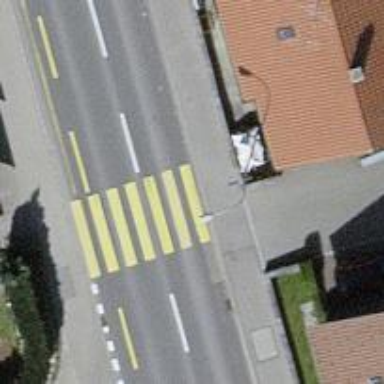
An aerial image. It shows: Uncontrolled zebra crossing with zebra markings.